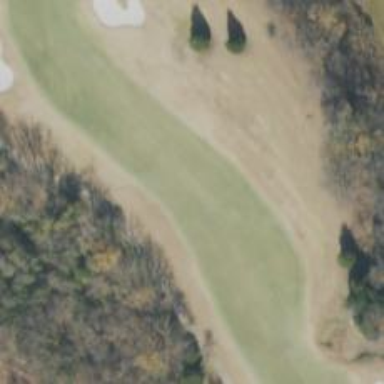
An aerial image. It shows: Golf hole.